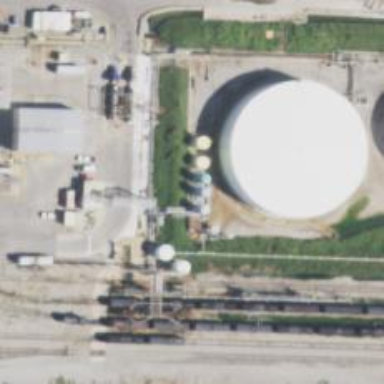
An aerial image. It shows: Storage tank that is man-made.